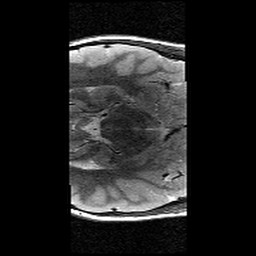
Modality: T2w
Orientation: axial
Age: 10
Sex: female
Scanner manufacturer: siemens
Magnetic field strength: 3 T
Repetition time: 9.23 s
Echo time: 0.067 s